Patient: sex M, age 44
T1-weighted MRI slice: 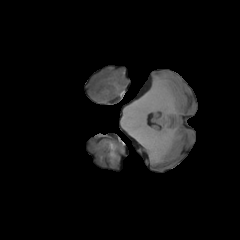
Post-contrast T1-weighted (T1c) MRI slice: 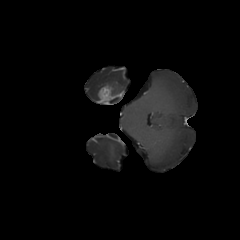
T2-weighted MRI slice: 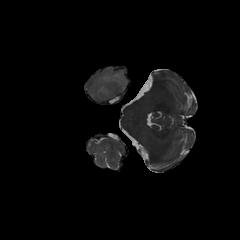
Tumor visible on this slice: yes
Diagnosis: Glioblastoma, IDH-wildtype
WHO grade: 4